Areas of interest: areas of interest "Cultural Palace"
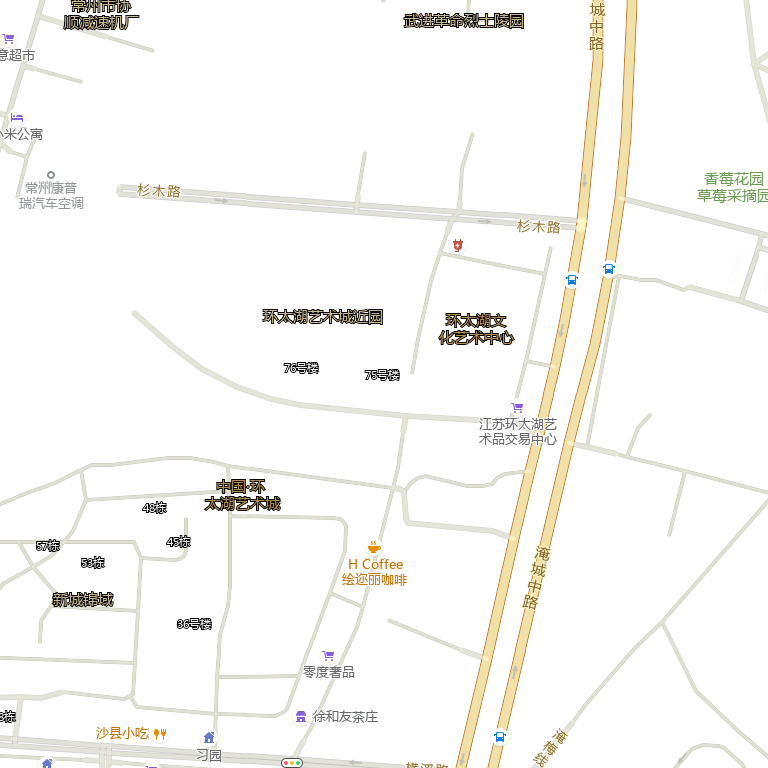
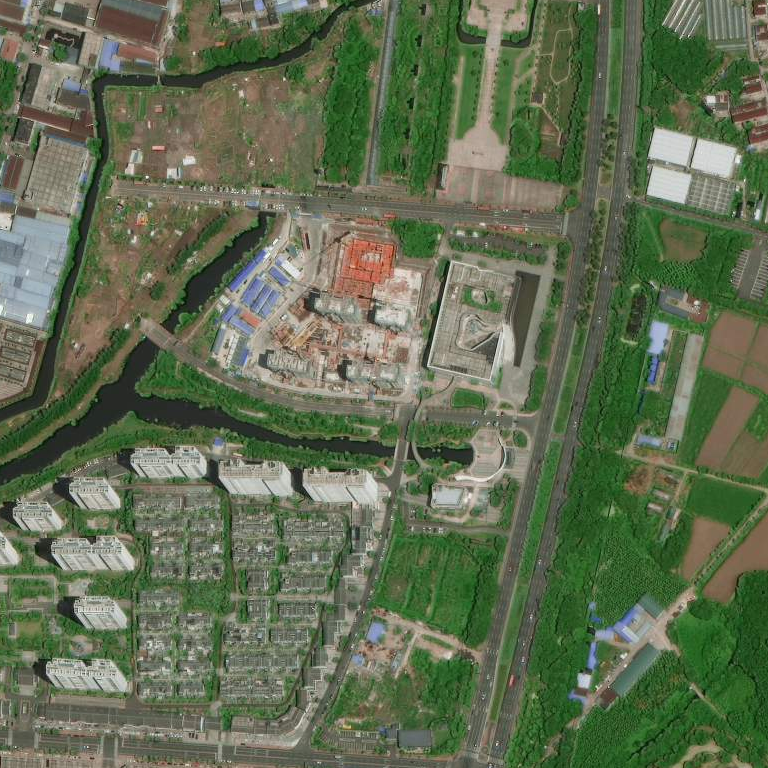